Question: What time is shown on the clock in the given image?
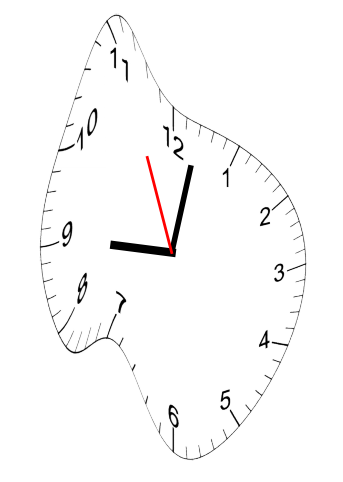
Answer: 09:01:56